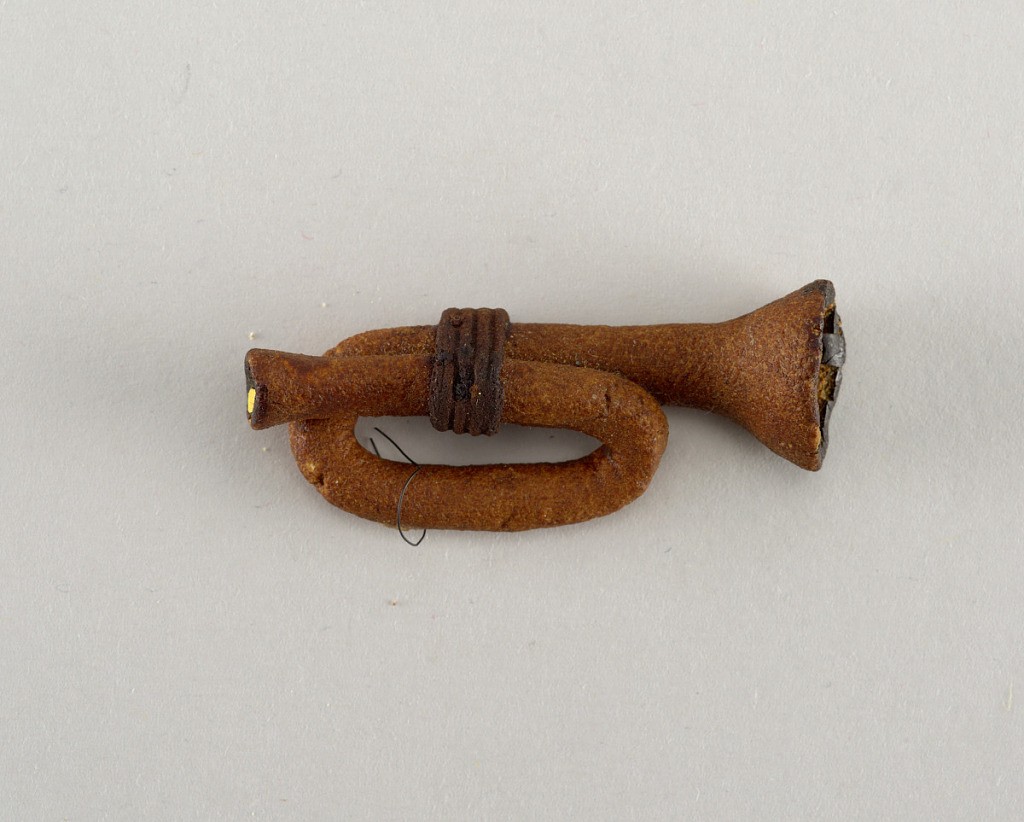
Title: Ornament, Christmas tree
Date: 1850–99
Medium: Dough
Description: Shape of a French horn, dark brown and red.